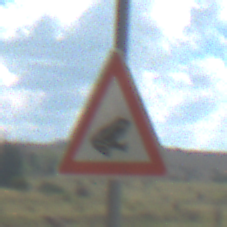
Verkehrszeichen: AmphibienwanderungLinks
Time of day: Midday
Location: Outdoor (Nature)
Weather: PartlyCloudy
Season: Autumn
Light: Natural